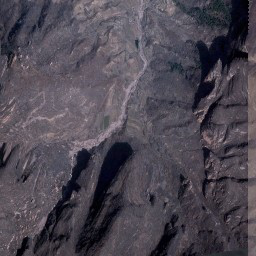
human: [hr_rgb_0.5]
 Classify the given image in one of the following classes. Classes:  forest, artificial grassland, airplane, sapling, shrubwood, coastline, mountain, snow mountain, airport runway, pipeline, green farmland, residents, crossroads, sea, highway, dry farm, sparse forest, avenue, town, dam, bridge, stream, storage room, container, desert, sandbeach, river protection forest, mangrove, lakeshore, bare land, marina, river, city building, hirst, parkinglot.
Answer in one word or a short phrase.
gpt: mountain